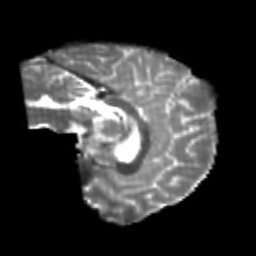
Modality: T2w
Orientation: sagittal
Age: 23
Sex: male
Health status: healthy
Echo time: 0.074 s